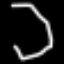
Label: octagon